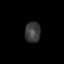
Tissue: skin
Cell type: Epithelial cells
Senescence score: 0.2434
Nuclear area (px): 317
Mean DAPI intensity: 58.088